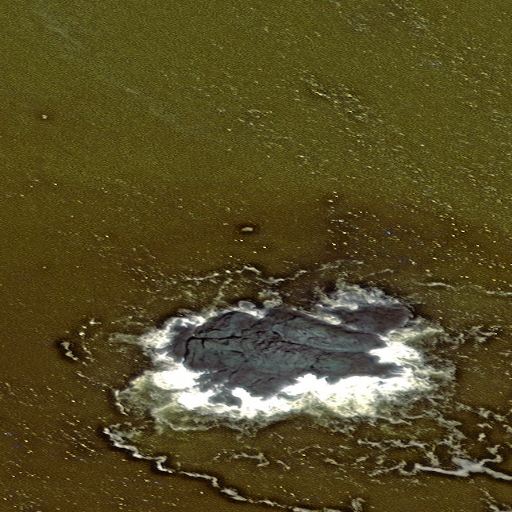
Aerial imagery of bar in Alaska named Polka Rock containing only unknown